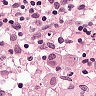
Metastatic tissue present: no